Question: I have a table in power query which includes ID numbers, form name, form date, questions and answers. In power query I pivoted the question column so each question is an individual columns. The results produced many nulls as each row contains a unique answer to one of the questions.
I am trying to combine multiple rows so that there is a single row for every unique combination of ID number, Form Name, and Form Date.

Note: There are actually 6 questions total, not 3.
As you can see, I need the answers combined to single rows that contain unique combinations of ID Number, Form Name, and Form Date. I've looked up M code and VBA but they all apply to different problems that I'm having difficulty adapting for my needs.
I've tried manipulating in Power Query including the following:
1. Load it to Power Query
2. Select ID, Form Name, and Form Date,
3. Go to the transform tab and the unpivot columns drop down
4. Select unpivot other columns
5. Select the new attribute column
6. Go to the transform tab and select pivot column
7. On the popup select "Value" as the value column --> hit OK
8. On the home tab select "Close and load to" your workbook.
This returns an error message: "Expression.Error: There were too many elements in the enumeration to complete the operation.
Details:
List"
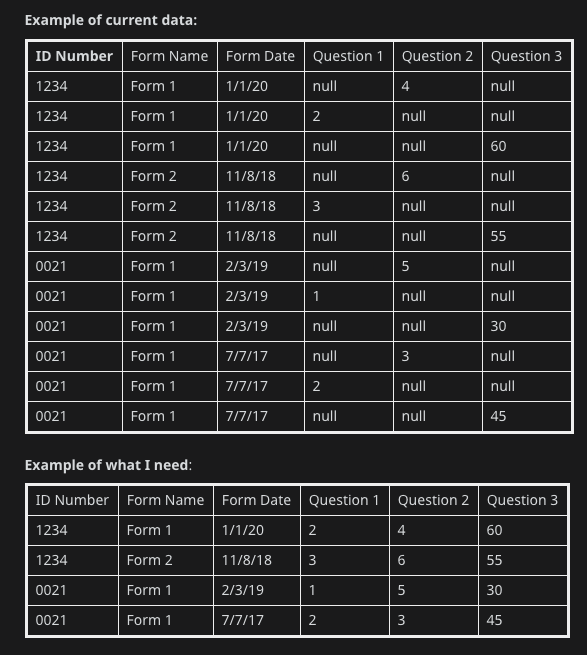
Answer: Try grouping by the first 3 columns and set the others to aggregate by taking the sum / max / average (they should all give the same result since there's only one non-null).